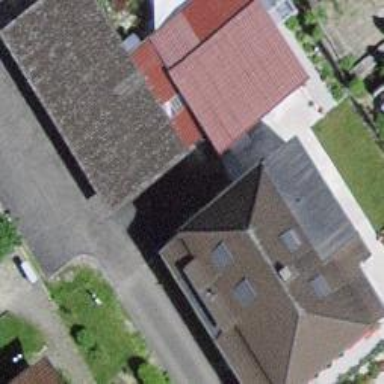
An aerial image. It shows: View of roof of building.